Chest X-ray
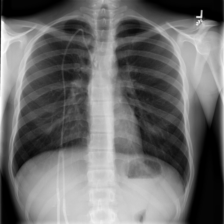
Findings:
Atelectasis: negative
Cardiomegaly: negative
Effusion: negative
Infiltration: negative
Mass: negative
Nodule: negative
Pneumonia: negative
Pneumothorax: negative
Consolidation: negative
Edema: negative
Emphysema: negative
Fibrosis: negative
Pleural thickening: negative
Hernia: negative